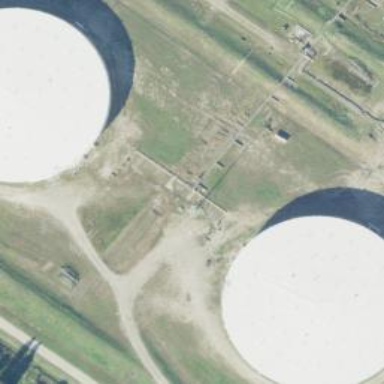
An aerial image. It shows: Storage tank that is man-made.